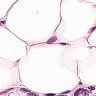
Metastatic tissue present: yes